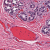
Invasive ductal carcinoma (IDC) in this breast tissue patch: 0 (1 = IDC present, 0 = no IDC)